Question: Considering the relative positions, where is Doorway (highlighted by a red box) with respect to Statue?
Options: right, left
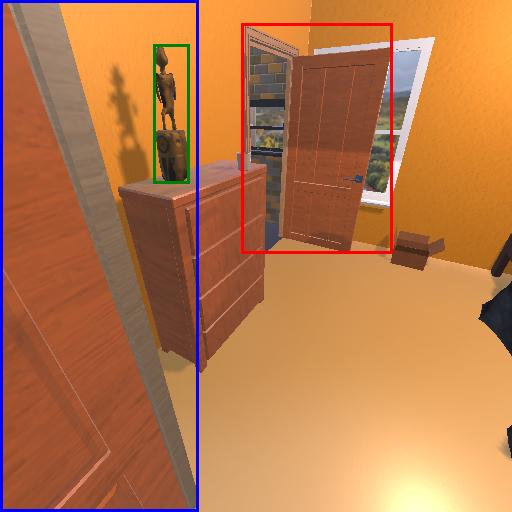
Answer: right